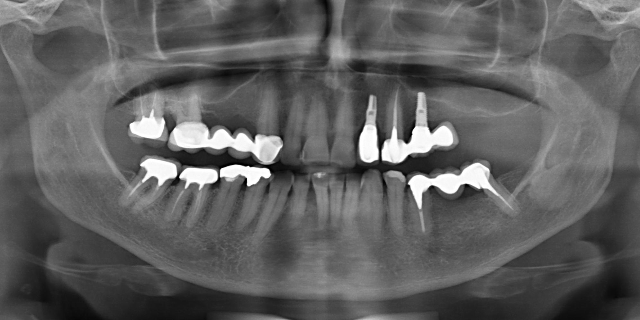
adult